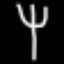
Label: fork